Aerial crown-view tile of a tropical tree (Barro Colorado Island, Panama), acquired 20250715:
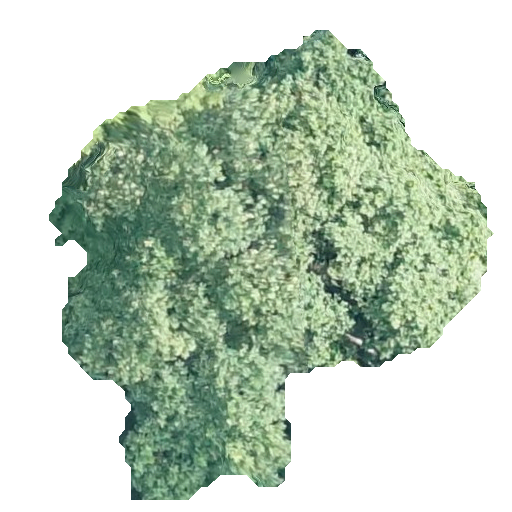
Species: Hieronyma alchorneoides
GBIF accepted scientific name: Hieronyma alchorneoides
Crown area: 189.38 m²